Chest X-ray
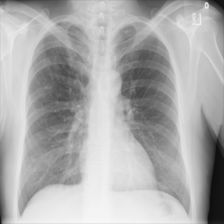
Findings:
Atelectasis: negative
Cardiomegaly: negative
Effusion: negative
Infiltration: negative
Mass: negative
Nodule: positive
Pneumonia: negative
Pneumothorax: negative
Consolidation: negative
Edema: negative
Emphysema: negative
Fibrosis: negative
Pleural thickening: negative
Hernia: negative